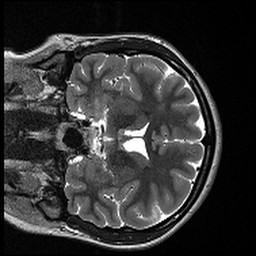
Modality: T2w
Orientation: coronal
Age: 24
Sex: female
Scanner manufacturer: siemens
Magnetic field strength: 3 T
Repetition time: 13.15 s
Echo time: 0.082 s